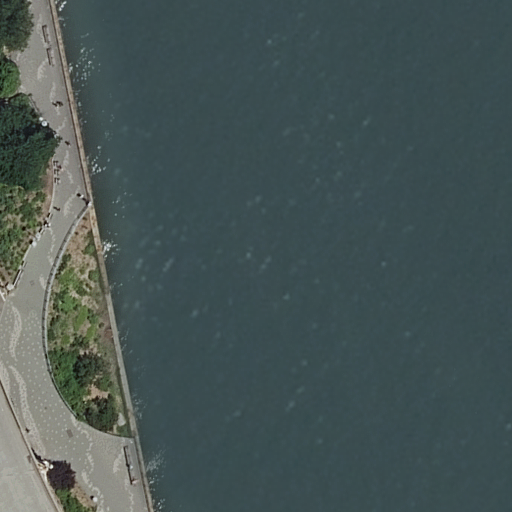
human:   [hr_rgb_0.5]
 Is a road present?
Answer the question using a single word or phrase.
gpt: yes

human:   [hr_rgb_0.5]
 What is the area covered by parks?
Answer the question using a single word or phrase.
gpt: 2744m2

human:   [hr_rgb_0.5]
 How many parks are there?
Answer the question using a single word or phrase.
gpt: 1

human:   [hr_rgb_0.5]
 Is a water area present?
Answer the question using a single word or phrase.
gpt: yes

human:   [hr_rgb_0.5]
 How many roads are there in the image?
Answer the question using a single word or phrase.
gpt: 4

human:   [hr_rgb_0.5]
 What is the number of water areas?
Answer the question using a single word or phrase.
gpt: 1

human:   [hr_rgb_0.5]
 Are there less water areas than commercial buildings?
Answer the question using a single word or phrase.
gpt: no

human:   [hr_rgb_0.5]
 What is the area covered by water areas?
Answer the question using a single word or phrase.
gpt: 8593m2

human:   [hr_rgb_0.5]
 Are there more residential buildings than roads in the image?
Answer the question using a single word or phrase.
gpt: no

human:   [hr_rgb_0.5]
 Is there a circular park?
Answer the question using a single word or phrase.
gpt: no

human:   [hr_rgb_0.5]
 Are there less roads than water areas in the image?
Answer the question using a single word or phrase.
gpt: no

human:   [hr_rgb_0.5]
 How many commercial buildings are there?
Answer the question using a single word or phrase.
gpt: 0

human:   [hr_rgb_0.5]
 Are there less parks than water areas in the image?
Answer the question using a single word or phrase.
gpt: no

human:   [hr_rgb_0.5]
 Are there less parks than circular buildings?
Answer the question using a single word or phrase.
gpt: no

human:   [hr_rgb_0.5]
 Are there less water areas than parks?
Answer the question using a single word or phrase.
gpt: no

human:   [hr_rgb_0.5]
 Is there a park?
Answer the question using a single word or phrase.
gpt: yes

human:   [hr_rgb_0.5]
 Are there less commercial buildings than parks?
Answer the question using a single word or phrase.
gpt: yes

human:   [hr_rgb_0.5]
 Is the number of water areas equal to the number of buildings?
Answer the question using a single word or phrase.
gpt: no

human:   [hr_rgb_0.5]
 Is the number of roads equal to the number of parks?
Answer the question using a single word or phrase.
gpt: no

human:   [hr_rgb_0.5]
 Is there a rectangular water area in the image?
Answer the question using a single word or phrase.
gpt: yes

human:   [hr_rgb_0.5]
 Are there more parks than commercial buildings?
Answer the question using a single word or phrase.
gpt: yes

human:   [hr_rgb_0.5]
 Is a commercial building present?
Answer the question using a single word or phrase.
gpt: no

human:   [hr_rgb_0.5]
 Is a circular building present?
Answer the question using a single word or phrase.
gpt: no

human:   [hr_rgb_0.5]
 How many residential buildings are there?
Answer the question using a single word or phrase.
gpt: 0

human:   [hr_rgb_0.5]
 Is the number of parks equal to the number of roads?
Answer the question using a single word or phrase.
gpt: no

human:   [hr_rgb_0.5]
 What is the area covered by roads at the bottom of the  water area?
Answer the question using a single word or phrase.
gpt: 0m2

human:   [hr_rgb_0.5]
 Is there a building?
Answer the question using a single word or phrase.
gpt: no

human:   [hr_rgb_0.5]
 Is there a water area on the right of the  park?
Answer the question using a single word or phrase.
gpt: yes

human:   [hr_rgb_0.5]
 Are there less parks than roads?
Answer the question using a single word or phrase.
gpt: yes

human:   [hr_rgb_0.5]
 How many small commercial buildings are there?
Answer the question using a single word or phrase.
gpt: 0

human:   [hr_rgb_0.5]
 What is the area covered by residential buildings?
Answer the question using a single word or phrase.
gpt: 0m2

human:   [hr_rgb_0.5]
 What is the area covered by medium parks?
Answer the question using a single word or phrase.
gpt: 0m2

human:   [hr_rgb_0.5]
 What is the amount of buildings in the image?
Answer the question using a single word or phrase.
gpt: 0

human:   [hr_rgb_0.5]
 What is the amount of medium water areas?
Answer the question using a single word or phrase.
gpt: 0

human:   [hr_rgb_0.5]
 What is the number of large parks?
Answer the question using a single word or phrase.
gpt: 1

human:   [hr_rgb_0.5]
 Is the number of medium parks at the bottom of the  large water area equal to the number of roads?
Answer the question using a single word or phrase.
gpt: no

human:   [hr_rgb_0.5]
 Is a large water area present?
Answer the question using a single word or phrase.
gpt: yes

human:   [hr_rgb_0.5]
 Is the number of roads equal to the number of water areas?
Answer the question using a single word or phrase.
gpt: no

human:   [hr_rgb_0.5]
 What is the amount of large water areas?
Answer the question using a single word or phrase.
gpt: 1

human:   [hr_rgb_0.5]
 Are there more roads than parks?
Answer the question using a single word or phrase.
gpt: yes

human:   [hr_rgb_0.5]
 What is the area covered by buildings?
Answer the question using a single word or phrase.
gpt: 0m2

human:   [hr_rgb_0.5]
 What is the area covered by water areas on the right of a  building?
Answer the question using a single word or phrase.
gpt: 0m2

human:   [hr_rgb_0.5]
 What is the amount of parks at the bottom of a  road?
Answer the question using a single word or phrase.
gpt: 0

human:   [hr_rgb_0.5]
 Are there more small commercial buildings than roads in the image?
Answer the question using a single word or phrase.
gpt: no

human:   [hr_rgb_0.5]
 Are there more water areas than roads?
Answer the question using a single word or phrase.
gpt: no

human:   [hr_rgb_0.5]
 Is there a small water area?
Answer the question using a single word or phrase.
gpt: no

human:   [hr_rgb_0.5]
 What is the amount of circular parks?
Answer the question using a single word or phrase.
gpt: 0

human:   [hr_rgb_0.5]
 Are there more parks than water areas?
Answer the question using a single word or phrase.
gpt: no

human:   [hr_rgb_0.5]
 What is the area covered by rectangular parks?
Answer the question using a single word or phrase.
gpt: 2744m2

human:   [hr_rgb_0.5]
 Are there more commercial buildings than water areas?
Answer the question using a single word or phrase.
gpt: no

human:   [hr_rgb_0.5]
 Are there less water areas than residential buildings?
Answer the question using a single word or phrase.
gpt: no

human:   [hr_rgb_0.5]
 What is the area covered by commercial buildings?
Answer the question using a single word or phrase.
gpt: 0m2

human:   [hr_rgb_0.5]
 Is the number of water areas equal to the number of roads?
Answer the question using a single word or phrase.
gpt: no

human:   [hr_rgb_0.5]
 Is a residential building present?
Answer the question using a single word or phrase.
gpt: no

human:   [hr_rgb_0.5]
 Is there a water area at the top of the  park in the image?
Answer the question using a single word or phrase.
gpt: no

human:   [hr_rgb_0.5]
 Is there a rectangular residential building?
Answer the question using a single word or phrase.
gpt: no

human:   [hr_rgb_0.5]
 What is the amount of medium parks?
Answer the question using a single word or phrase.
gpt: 0

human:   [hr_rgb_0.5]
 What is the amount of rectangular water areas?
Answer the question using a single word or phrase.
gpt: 1

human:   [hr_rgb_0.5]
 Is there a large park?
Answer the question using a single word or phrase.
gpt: yes

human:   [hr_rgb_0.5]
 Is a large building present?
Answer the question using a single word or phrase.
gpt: no

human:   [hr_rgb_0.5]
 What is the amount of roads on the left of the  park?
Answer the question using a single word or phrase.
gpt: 0

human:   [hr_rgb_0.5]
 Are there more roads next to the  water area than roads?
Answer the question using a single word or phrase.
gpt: no

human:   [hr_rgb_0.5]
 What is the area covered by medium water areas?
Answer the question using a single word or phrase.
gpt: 0m2

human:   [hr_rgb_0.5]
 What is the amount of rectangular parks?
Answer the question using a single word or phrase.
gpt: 1